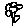
Label: flower